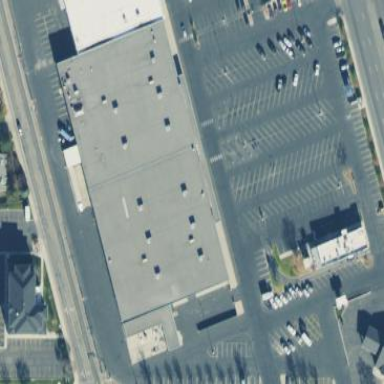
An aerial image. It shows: Department store building.